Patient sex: M
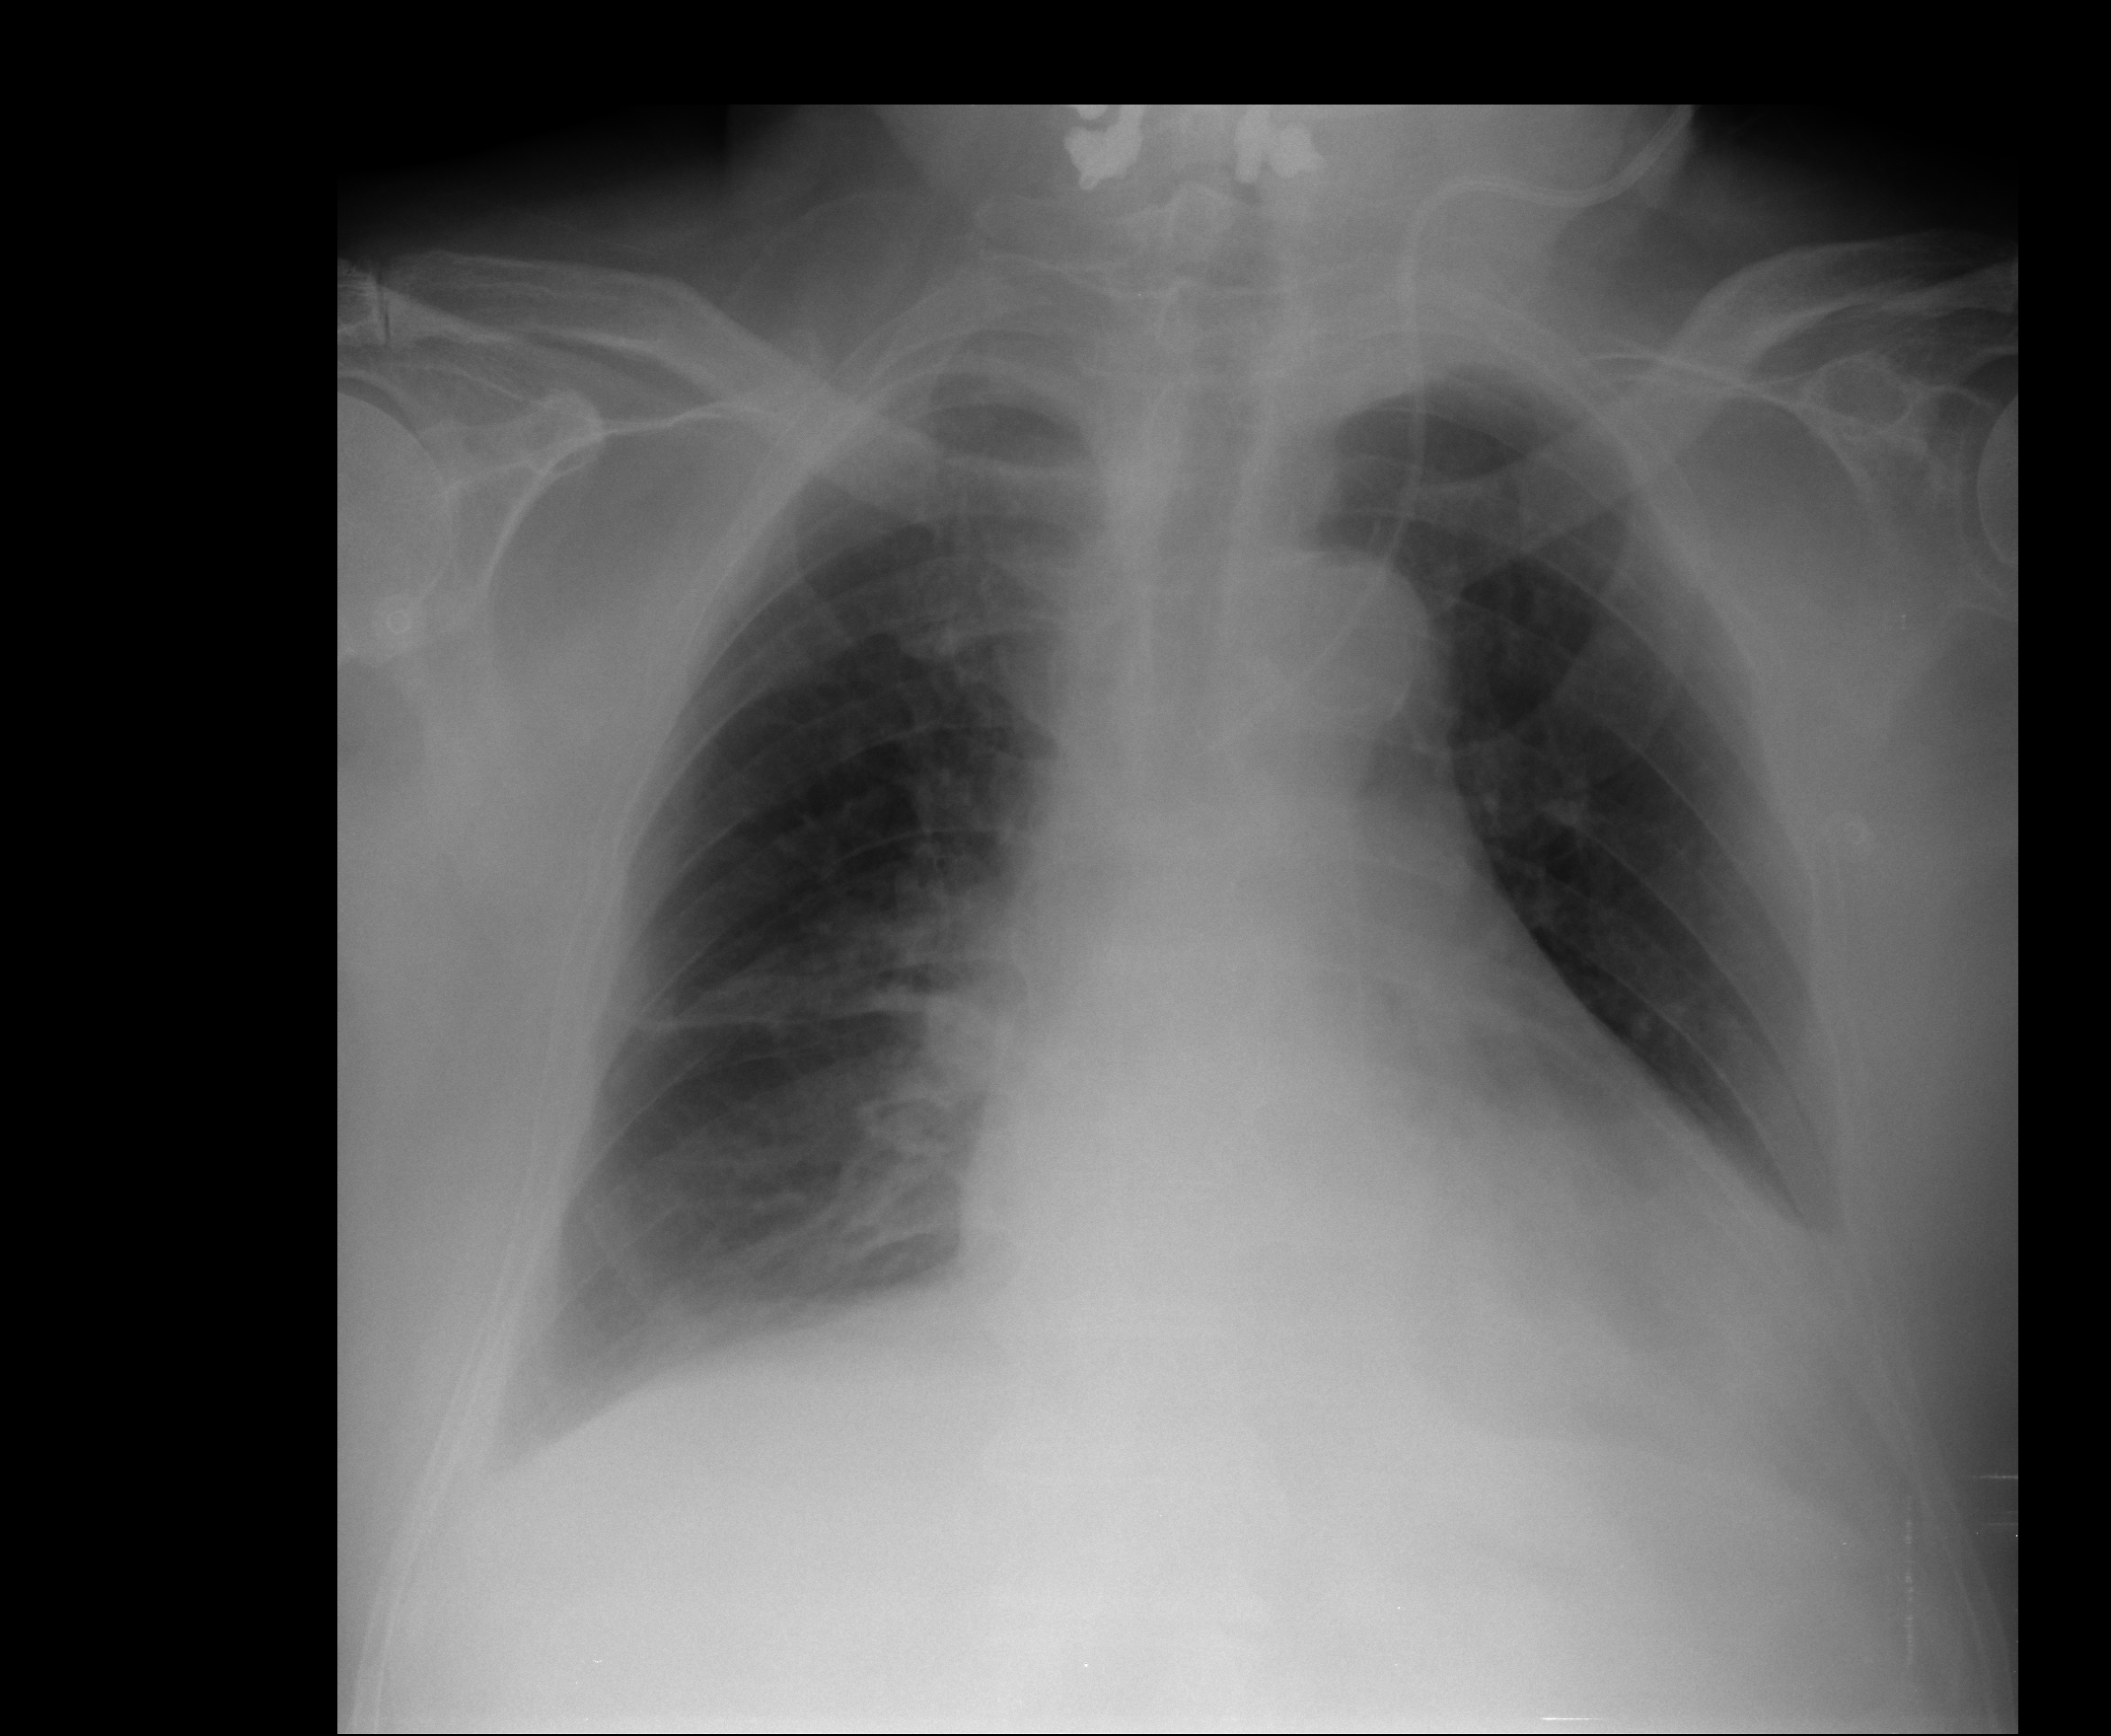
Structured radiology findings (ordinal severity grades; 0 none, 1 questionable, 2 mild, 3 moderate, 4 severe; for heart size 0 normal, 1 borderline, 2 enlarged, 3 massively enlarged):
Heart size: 2
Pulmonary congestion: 2
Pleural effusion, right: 0
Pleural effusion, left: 2
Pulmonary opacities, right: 1
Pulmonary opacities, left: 2
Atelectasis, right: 2
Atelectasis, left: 2